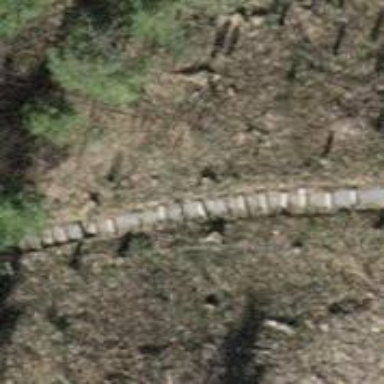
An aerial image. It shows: Muddy trail with steps. The trail visibility is excellent.